Question: I have a PHP application using SLIM as the router and controller and it returns items as an array and I need them to be set as a html items inside a twig template with no repetition here is what I'm doing
'''
{% for cat in categories %}
Category <select name="category" >
<option value="category"> {{ cat.category_name }} </option>
</select>
{% endfor %}
'''
but this makes the select items drop-down to appear the number of categories I have for each on it's own drop-down e.g two or three. What I want is to have all of them in the drop-down and then the user can select one after they are loaded.
shown here

help appreciated.
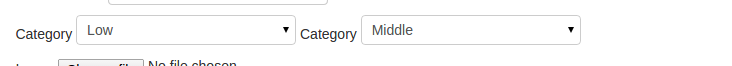
Answer: '''
Category <select name="category" >
{% for cat in categories %}
<option value="category"> {{ cat.category_name }} </option>
{% endfor %}
</select>
'''